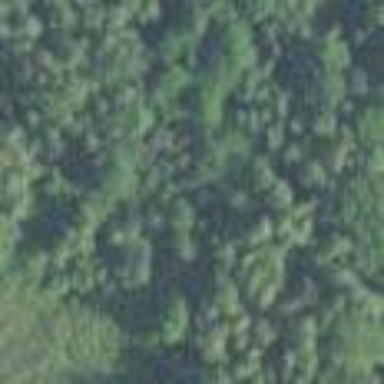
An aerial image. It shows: Mixed woodland area with various types of leaves.